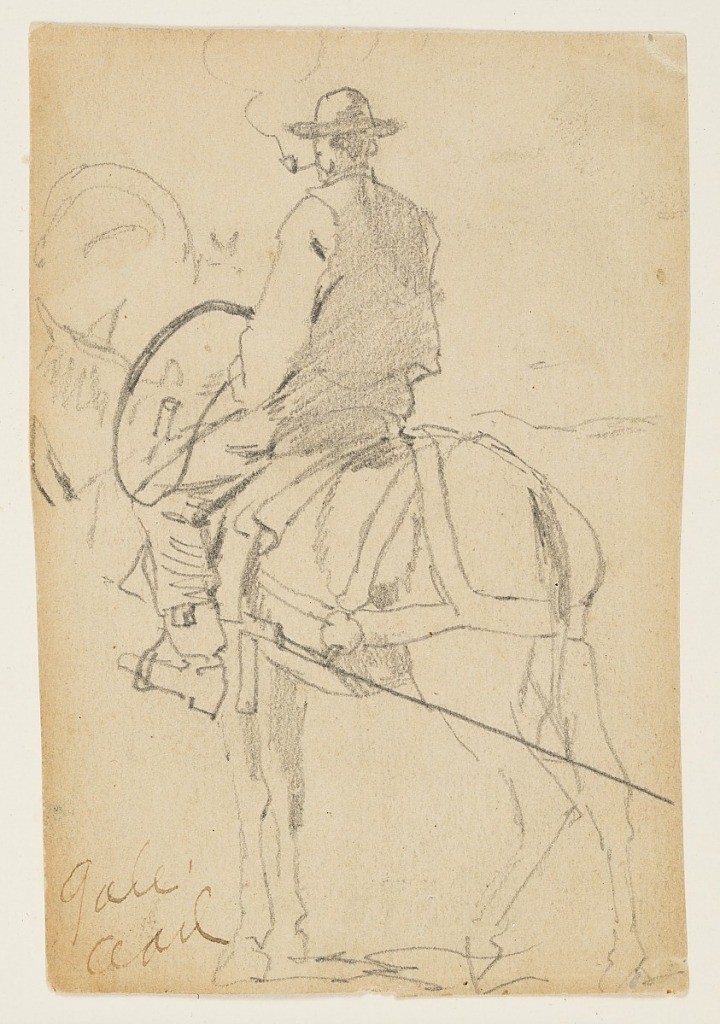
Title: Man Riding a Horse
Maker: Winslow Homer, American, 1836–1910
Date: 1862
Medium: Graphite on paper
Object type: Drawing
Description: Vertical view of a man riding a harnessed horse.